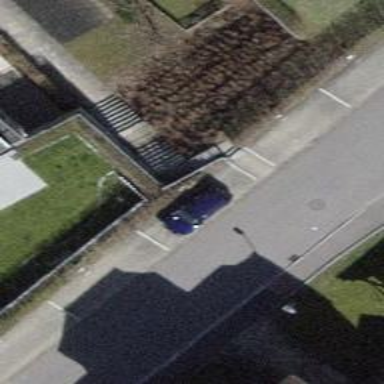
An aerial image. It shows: Set of steps on the road.